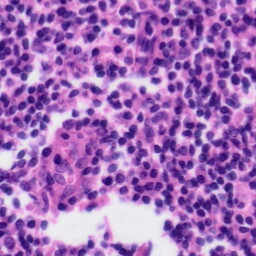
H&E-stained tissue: Tonsil